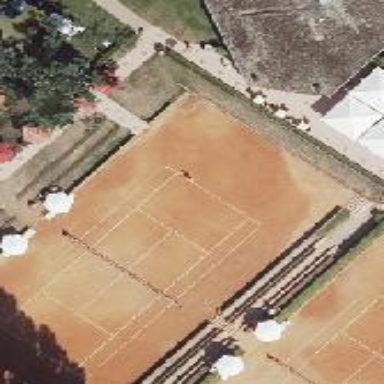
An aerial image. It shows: Clay tennis court on the leisure land pitch.